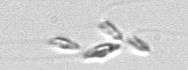
Label: Dinobryon